Question: I am running:
- - - - -
But no dice. The compiler recognizes plain old 'AbstractMap' declarations, but has no clue about 'AbstractMap.SimpleEntry' or 'AbstractMap.SimpleImmutableEntry':

However, via command line ('javac 1.6.0_51') the following does build and run:
'''
import java.util.AbstractMap;
public class Test {
public static void main (String args[]) {
AbstractMap.SimpleImmutableEntry<String, String> entry =
new AbstractMap.SimpleImmutableEntry("key", "value");
System.out.println(entry.getKey());
System.out.println(entry.getValue());
}
}
'''
Also, Android Studio (I/O Preview) recognizes 'AbstractMap.SimpleImmutableEntry'.
I have Build -> Clean'd, restarted Eclipse, rebooted the Mac. So something is wrong in my Eclipse setup. Help!
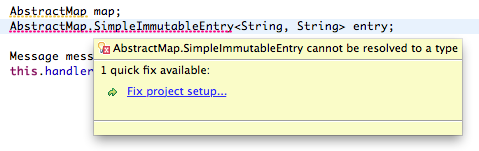
Answer: Are you you are building with level 17 of the SDK? 'AbstractMap.SimpleImmutableEntry' was added in API level 9. That exact class caught me out too as I build with API level 8.